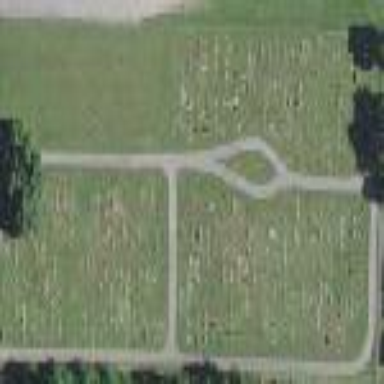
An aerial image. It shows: Cemetery.